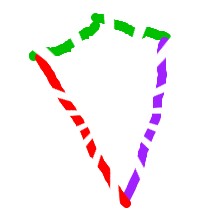
Shape: kite